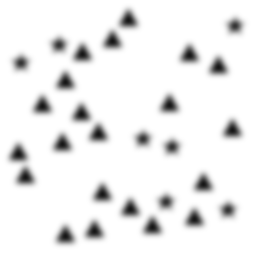
Squares: 0
Triangles: 21
Stars: 7
Total shapes: 28